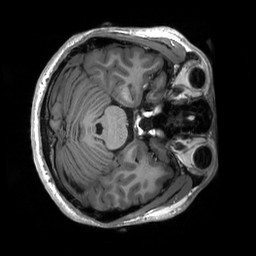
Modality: T1w
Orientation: axial
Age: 22
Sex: male
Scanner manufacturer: siemens
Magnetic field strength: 3 T
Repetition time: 2.53 s
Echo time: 0.00227 s